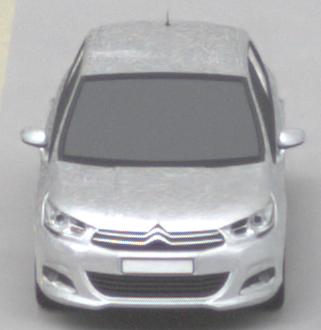
Make: Citroen
Model: C4 VTi 95
Detailed model: C4 (II)
Model produced from: 2012/08
Model produced until: 2013/06
Doors: 5
Color: white
Road condition: dry road
Daytime: morning or afternoon
Contrast: low contrast